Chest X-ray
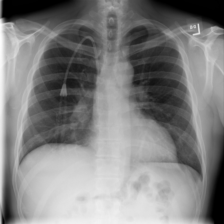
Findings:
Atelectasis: negative
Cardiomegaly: negative
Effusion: negative
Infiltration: negative
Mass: negative
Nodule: positive
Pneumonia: negative
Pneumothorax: negative
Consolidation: negative
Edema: negative
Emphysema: negative
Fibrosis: negative
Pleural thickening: negative
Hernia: negative